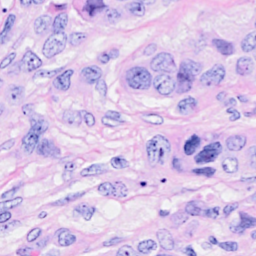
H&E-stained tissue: Breast